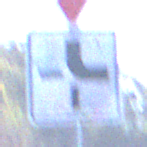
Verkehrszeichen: VerlaufVorfahrtsstrasse4
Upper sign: VorfahrtGewaehren
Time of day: MorningAfternoon
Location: Outdoor (Nature)
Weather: Clear
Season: NotSpecified
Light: Natural